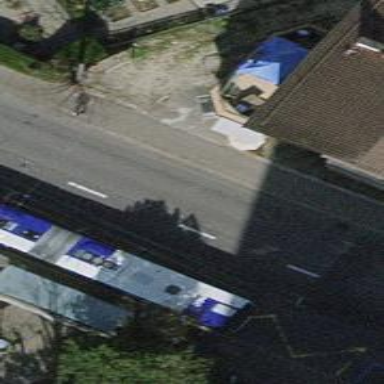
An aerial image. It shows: Trolleybus stop position for public transport.